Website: macys
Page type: customer-info-address
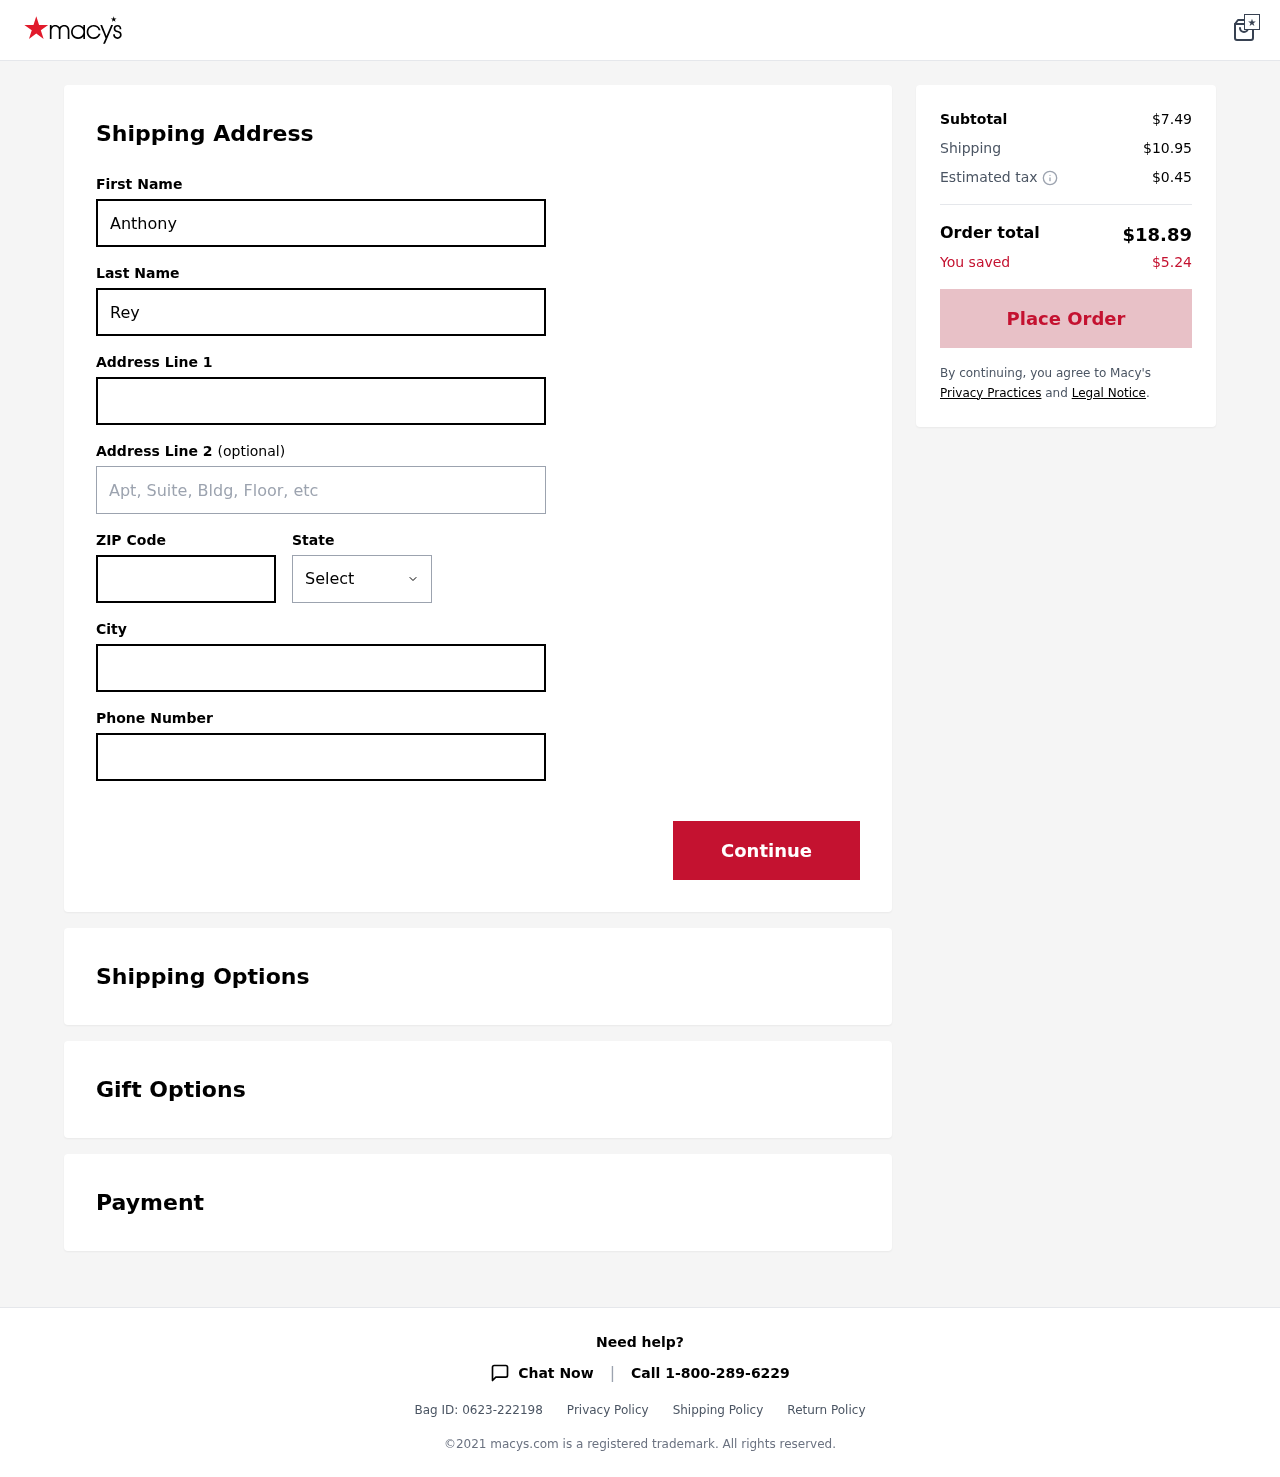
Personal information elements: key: PII_CITY
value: North Michaelmouth
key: PII_FIRSTNAME
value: Anthony
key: PII_LASTNAME
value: Reyes
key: PII_PHONE
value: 8513171321
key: PII_POSTCODE
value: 91063
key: PII_STATE
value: Arizona
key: PII_STREET
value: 36399 Maria Oval Suite 679
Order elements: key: ORDER_SUBTOTAL
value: $7.49
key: ORDER_SHIPPING_COST
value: $10.95
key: ORDER_TAX
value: $0.45
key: ORDER_TOTAL
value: $18.89
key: ORDER_SAVINGS
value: $5.24